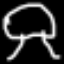
Label: mushroom